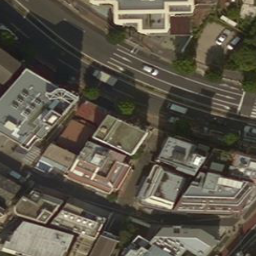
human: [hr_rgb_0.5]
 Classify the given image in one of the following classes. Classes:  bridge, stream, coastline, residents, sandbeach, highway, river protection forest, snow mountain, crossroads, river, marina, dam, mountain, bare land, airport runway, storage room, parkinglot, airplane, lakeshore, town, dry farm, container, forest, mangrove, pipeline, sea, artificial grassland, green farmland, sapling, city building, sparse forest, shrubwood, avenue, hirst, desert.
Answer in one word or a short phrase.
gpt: city building